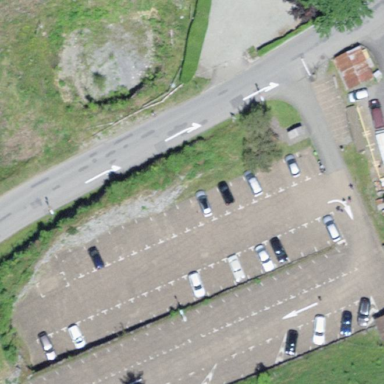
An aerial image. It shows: Parking area with asphalt surface.